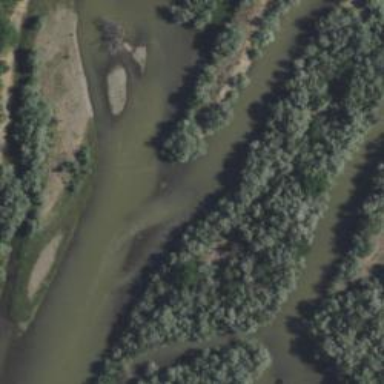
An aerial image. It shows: Beautiful river scene.